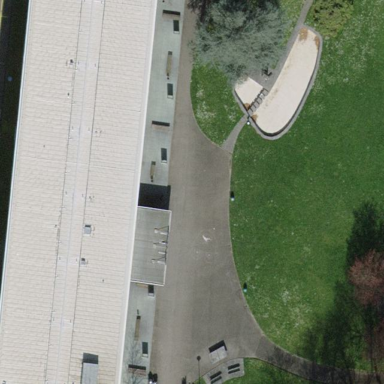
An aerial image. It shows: College building.